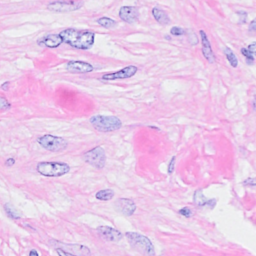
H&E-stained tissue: Breast